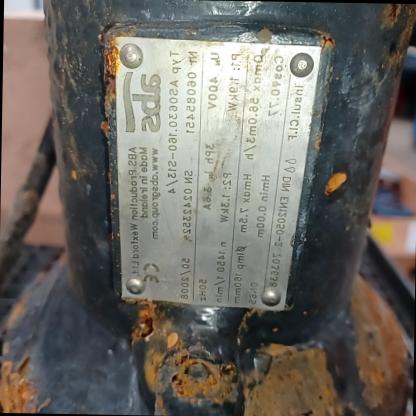
Klasa: tabliczka-znamionowa